Question: So, I am working on a ground truth for my machine learning algorithm with R. 5 people classified pictures for me. See the df in the picture below.

The results seem to be quite depended on the classifier. What I want to do now, is finding a common Ground Truth. Therefore, I want to do an adjustment by majority for most cases. If at least 3 classifiers classified a picture with the same condition, I want the other two which are different, to switch to this majority condition. In the rare case where there is no majority condition, I want to recheck the picture and make the decision myself.
Below find a reproducible example
'''
data <- data.frame(Pic = character(10), class1 = numeric(10), class2 = numeric(10), class3 = numeric(10), class4 = numeric(10),
class5 = numeric(10), check = numeric(10))
data$Pic <- 1:10
set.seed(1234)
data$class1 <- sample(1:5,5)
data$class2 <- sample(1:5,5)
data$class3 <- sample(1:5,5)
data$class4 <- sample(1:5,5)
data$class5 <- sample(1:5,5)
data[5,2:6] <- 5
data[1,5] <-4
data[9,5] <- 2
data$check <- ifelse(data$class1 == data$class2 & data$class1 == data$class3 &
data$class1 == data$class4& data$class1 == data$class5, "Good", "delta")
'''
Any help on is warmly welcome
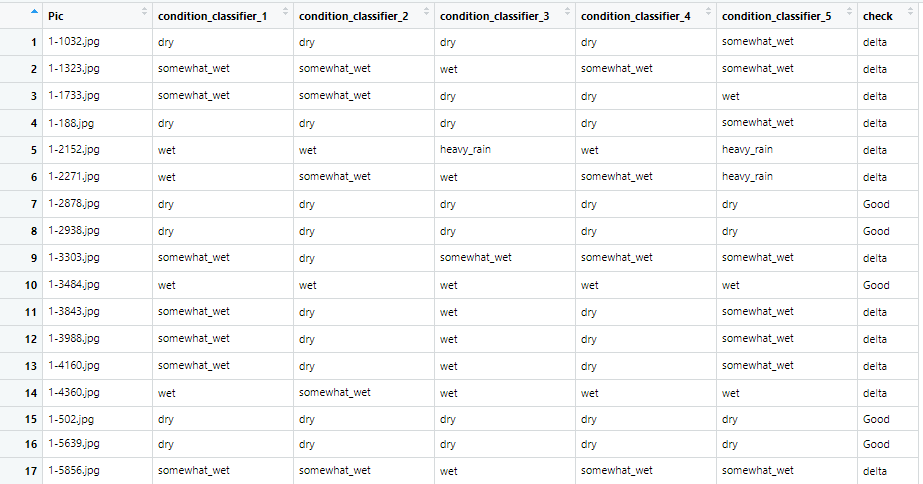
Answer: found the answer myself, this does the trick:
'''
library(data.table)
setDT(df)[, c("Most_Frequent", "Count") := {tbl <- table(unlist(.SD))
.(names(tbl)[which.max(tbl)], max(tbl))}, by = Variable]
'''